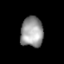
Tissue: lung
Cell type: Endothelial cells
Senescence score: 0.5936
Nuclear area (px): 670
Mean DAPI intensity: 153.2